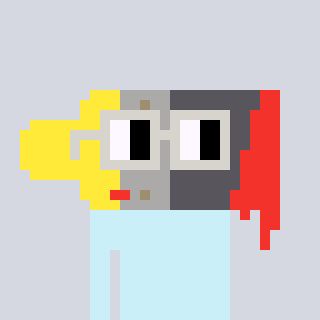
a pixel art character with square light gray glasses, a paintbrush-shaped head and a darkbrown-colored body on a cool background